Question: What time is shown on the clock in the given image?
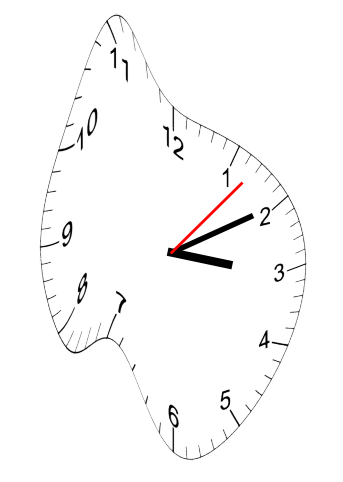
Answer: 03:10:07